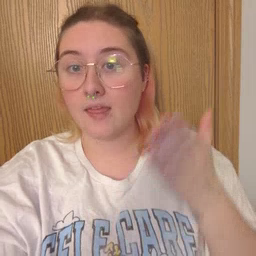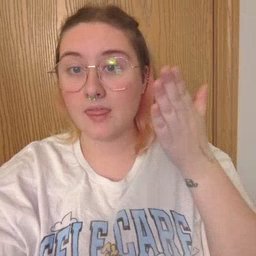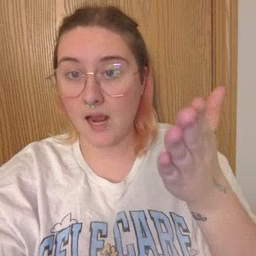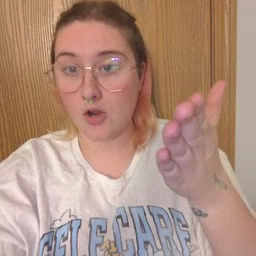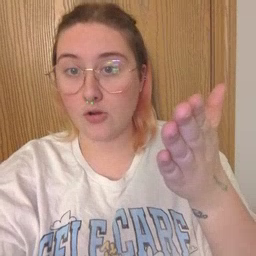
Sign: there